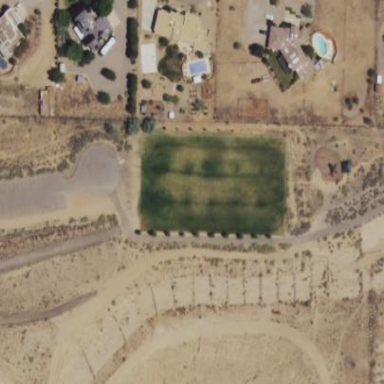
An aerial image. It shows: Soccer pitch for leisureland activities.